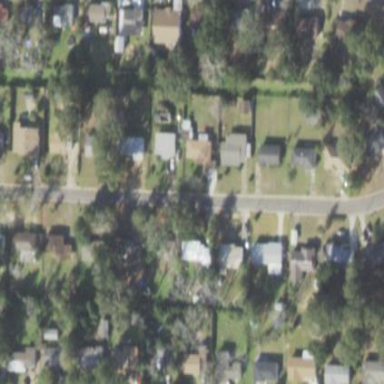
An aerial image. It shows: Residential area composed of single-family homes.